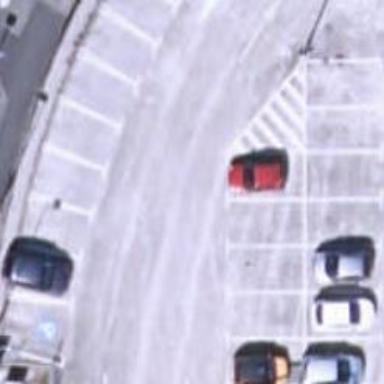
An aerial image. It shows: Asphalt parking aisle road for service vehicles.